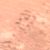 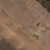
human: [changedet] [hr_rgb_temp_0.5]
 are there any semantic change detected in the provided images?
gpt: The area was urbanized.